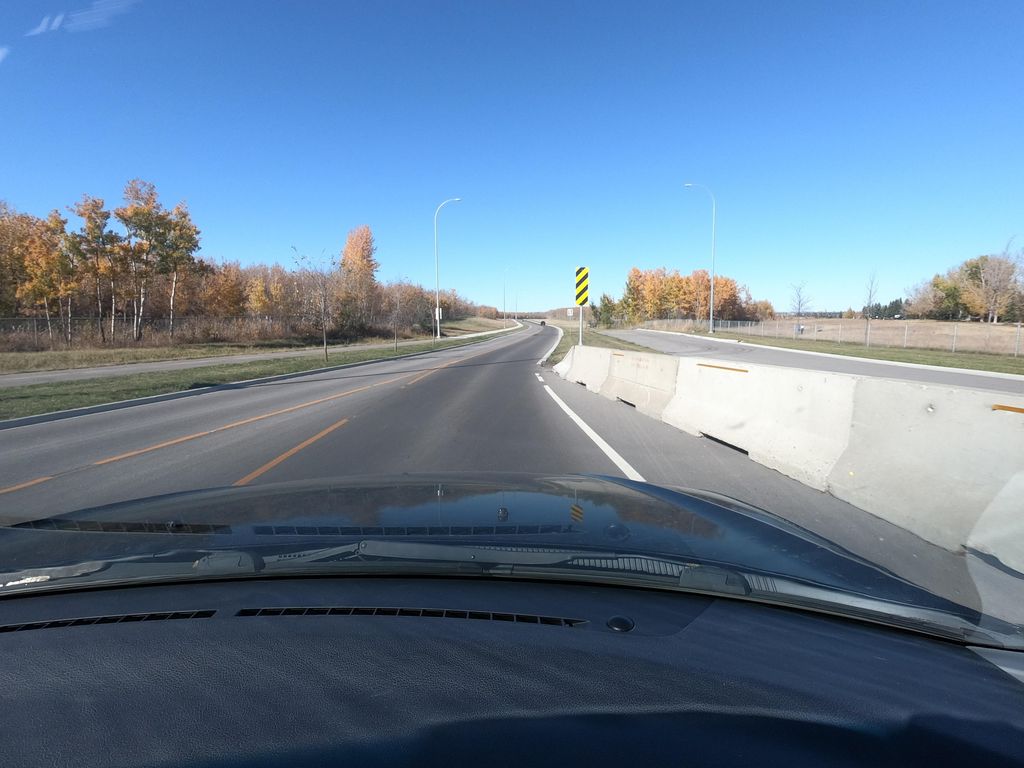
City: calgary